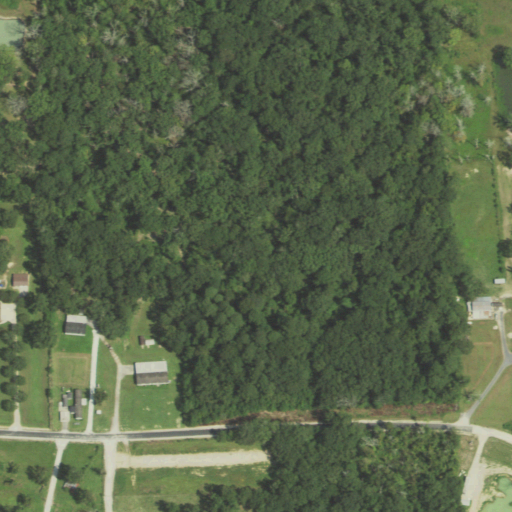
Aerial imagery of ridge(s) in Louisiana named Laurel Ridge containing woody wetlands, pasture, open development, low intensity development, shrub, mixed forest, herbaceous wetlands, medium intensity development, high intensity development, and deciduous forest